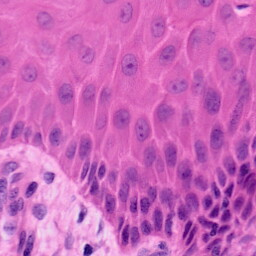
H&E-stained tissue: Skin